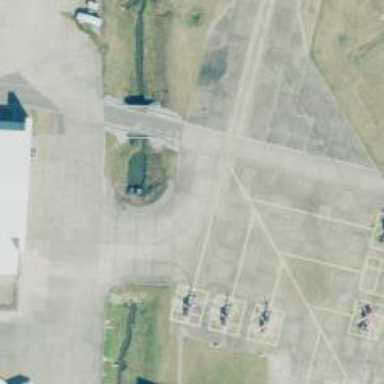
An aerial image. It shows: View of taxiway at the airport.